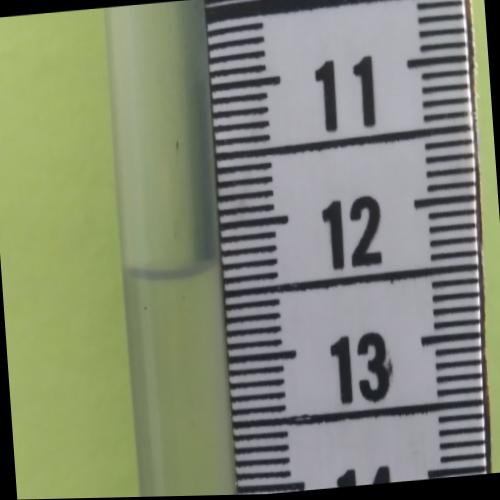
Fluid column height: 12.3 cm